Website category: book
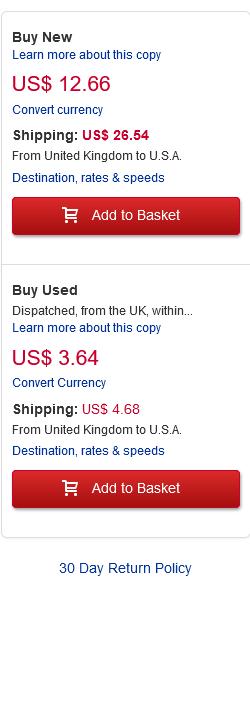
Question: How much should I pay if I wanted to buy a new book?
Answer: US$ 12.66

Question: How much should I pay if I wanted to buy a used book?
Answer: US$ 3.64

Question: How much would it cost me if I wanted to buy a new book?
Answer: US$ 12.66

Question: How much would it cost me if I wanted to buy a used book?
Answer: US$ 3.64

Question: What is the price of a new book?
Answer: US$ 12.66

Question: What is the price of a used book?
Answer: US$ 3.64

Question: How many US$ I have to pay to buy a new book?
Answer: US$ 12.66

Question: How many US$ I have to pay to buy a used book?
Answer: US$ 3.64

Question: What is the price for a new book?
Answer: US$ 12.66

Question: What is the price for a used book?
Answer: US$ 3.64

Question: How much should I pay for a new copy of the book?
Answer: US$ 12.66

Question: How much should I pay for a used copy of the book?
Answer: US$ 3.64

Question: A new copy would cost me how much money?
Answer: US$ 12.66

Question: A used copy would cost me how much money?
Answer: US$ 3.64

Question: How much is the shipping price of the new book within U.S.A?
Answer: US$ 26.54

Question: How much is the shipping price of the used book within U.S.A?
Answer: US$ 4.68

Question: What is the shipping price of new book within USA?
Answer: US$ 26.54

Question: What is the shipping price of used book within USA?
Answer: US$ 4.68

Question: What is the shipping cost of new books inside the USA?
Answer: US$ 26.54

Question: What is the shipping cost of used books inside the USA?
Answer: US$ 4.68

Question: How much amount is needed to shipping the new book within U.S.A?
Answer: US$ 26.54

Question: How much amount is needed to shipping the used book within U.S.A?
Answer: US$ 4.68

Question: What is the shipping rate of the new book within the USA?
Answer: US$ 26.54

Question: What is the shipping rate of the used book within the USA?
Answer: US$ 4.68

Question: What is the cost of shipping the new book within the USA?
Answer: US$ 26.54

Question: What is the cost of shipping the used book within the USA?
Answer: US$ 4.68

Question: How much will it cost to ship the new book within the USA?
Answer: US$ 26.54

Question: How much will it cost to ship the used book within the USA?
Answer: US$ 4.68